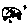
Label: car